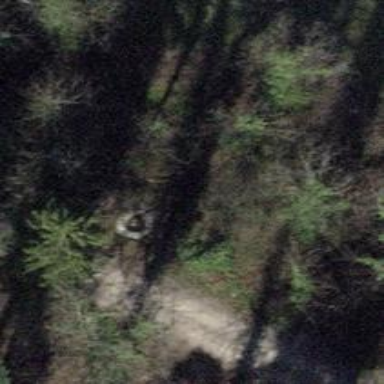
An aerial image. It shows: Brown bench in the vicinity.